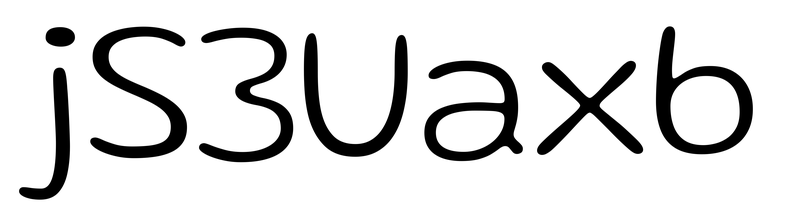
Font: Gluten_ExtraLight